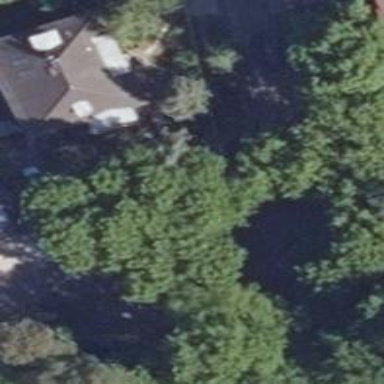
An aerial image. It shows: Single tag "natural: tree."